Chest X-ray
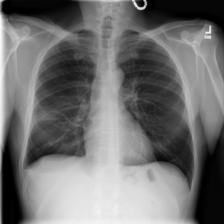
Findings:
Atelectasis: negative
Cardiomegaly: negative
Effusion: negative
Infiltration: negative
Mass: negative
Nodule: negative
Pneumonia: negative
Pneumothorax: negative
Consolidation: negative
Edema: negative
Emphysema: negative
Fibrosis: negative
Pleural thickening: negative
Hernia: negative